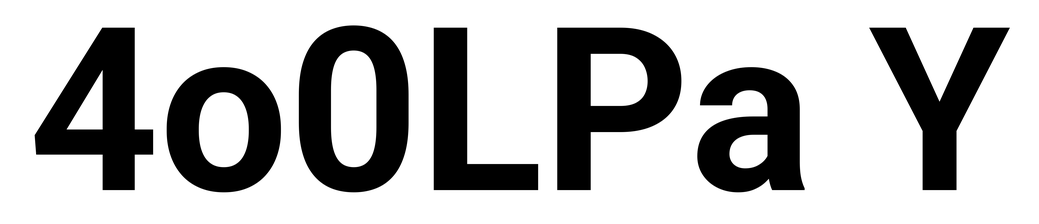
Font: Roboto_Bold